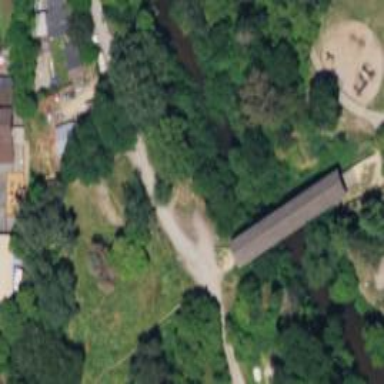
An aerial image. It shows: The Felton Covered Bridge.